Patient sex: F
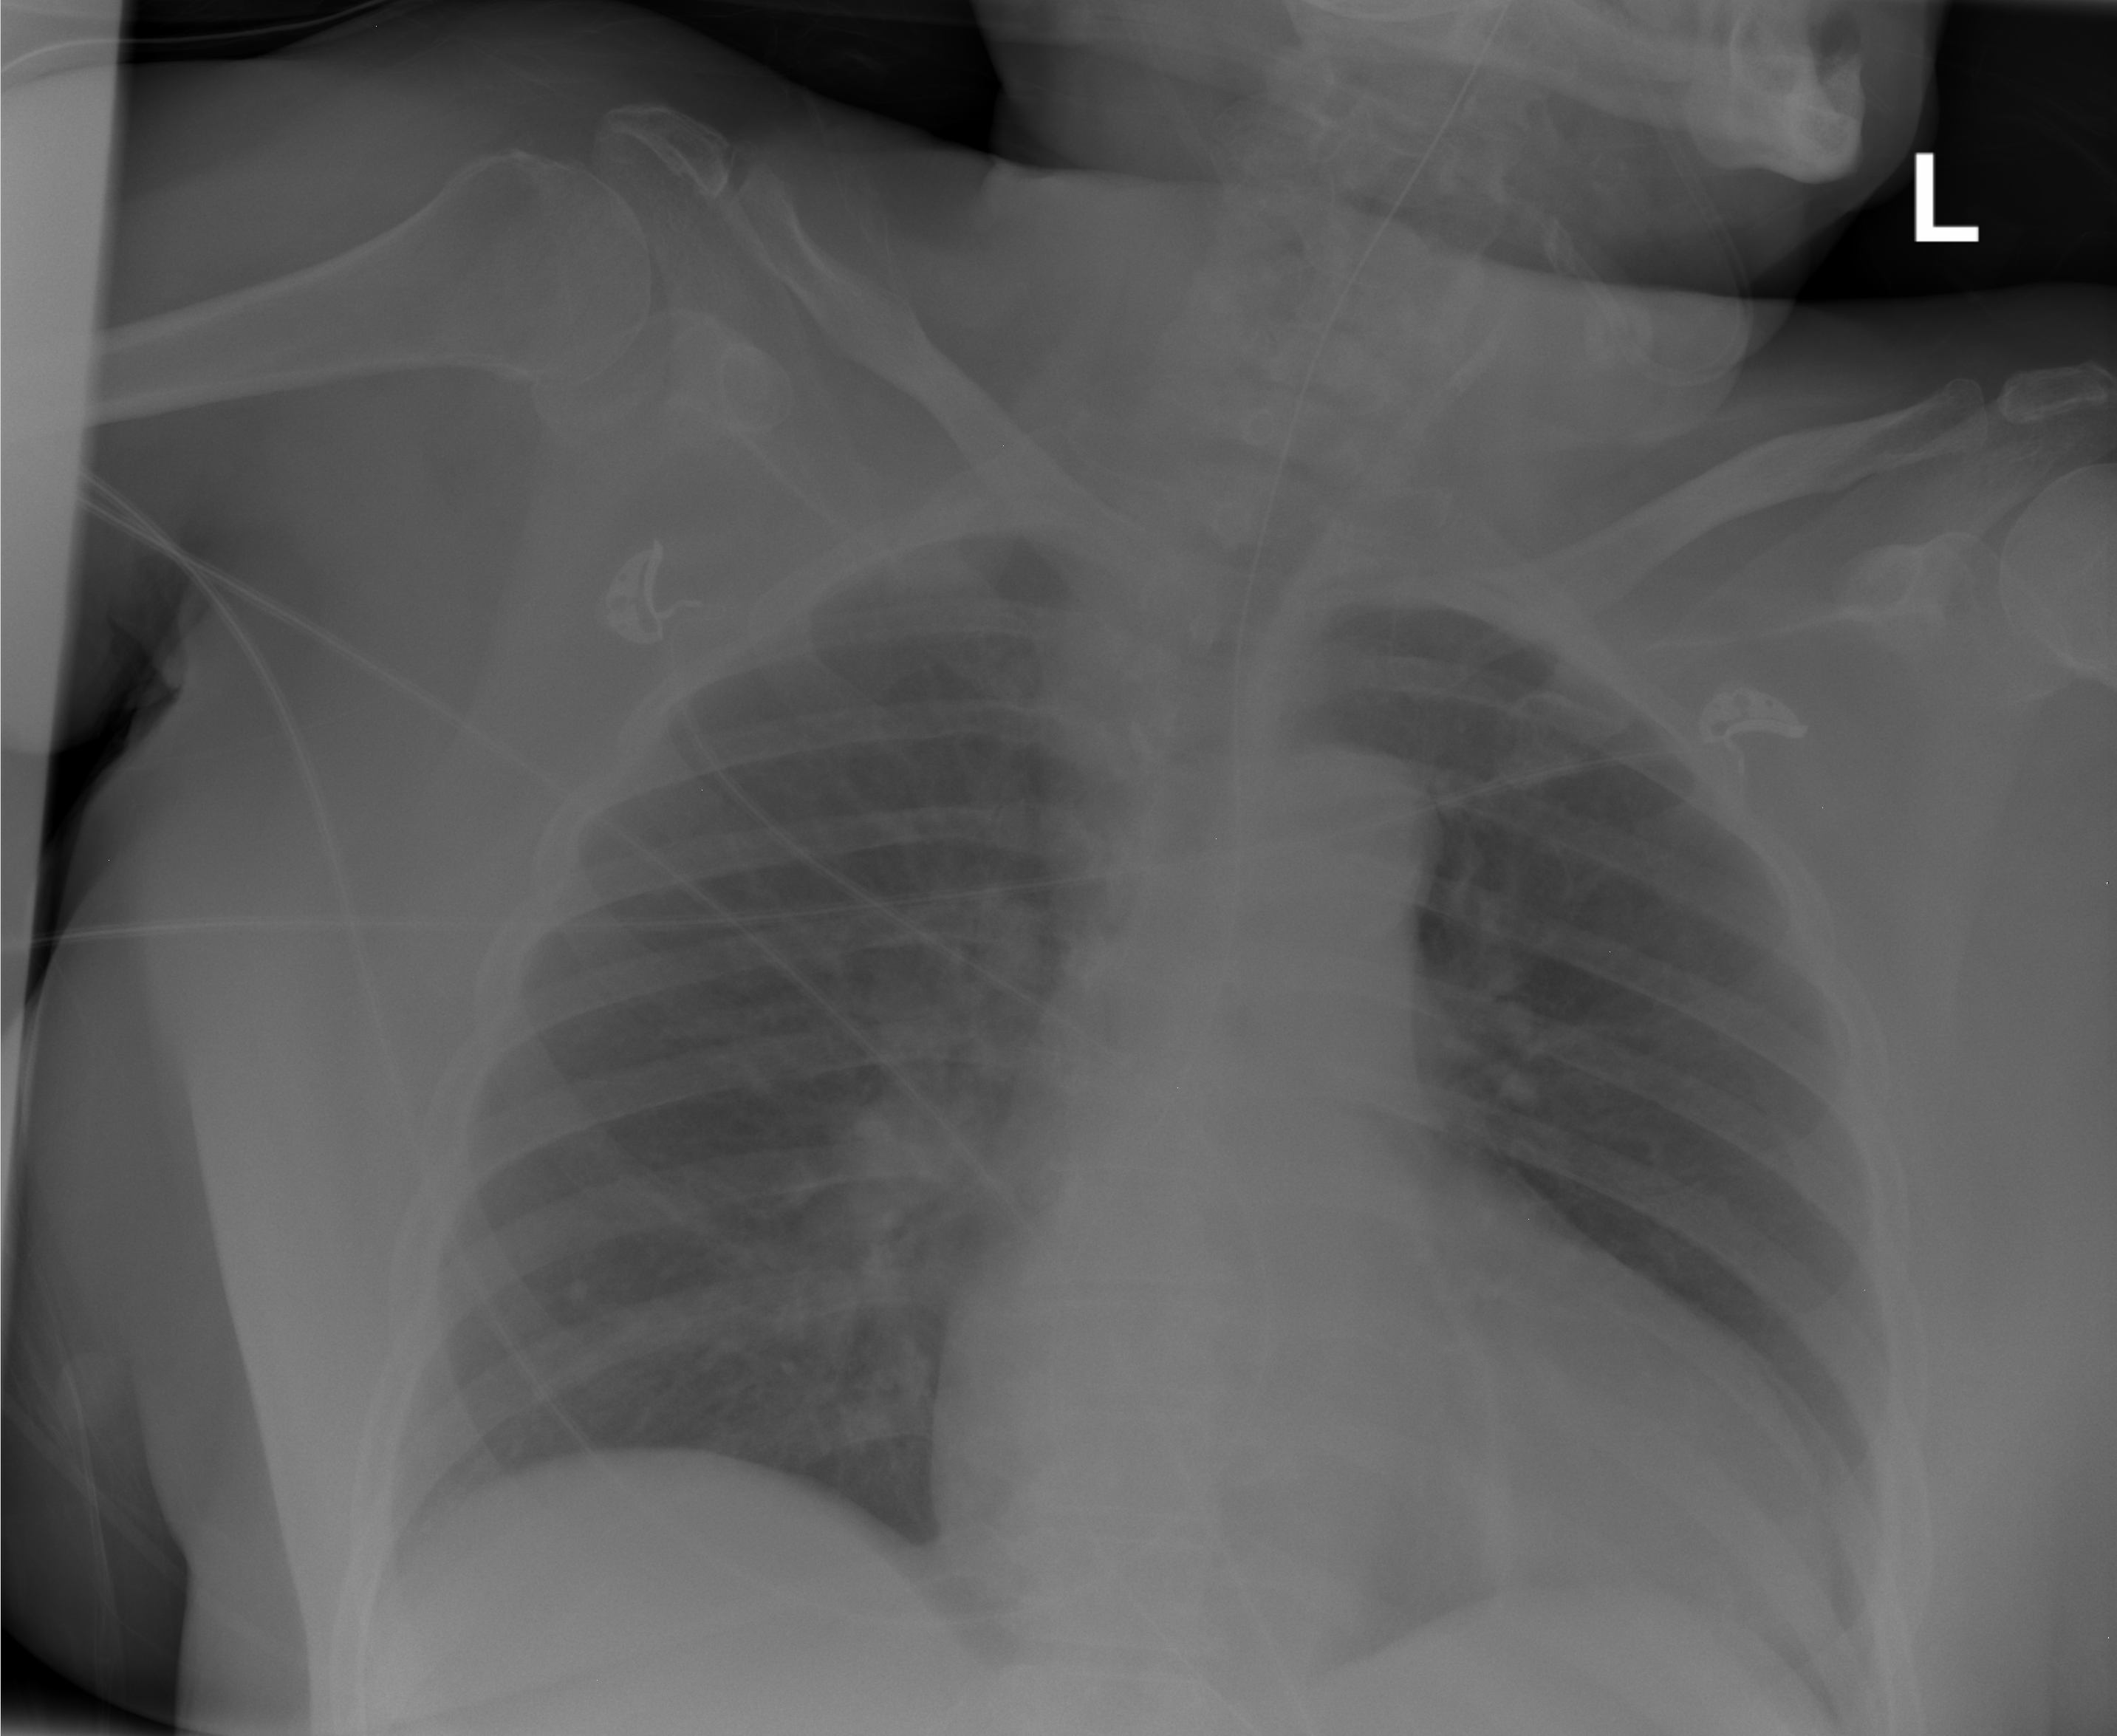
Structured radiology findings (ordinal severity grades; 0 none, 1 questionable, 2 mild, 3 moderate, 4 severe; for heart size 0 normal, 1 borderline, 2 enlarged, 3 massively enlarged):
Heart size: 0
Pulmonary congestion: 0
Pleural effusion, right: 1
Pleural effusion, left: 0
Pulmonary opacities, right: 1
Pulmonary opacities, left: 0
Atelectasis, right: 0
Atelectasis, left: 0